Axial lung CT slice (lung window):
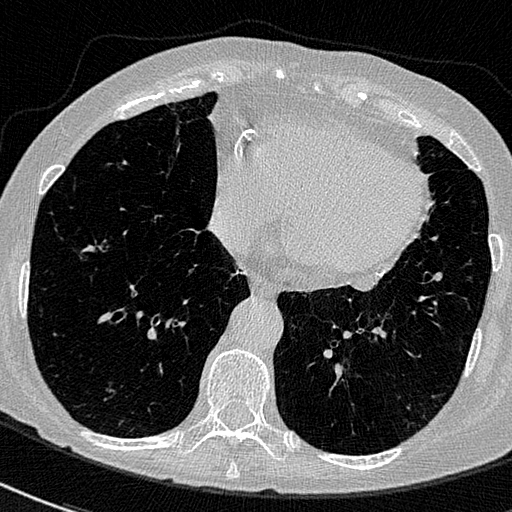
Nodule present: no